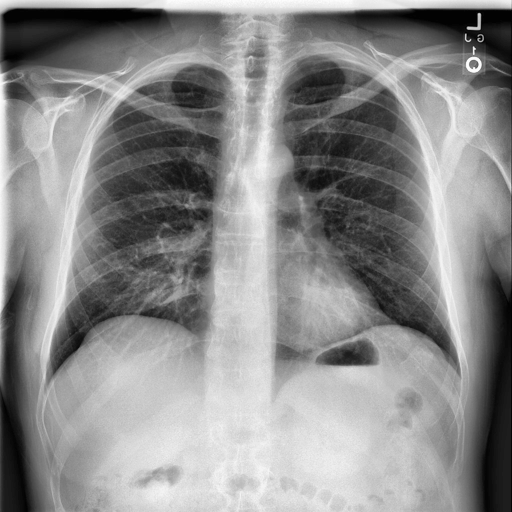
Finding: NORMAL